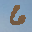
Label: 6